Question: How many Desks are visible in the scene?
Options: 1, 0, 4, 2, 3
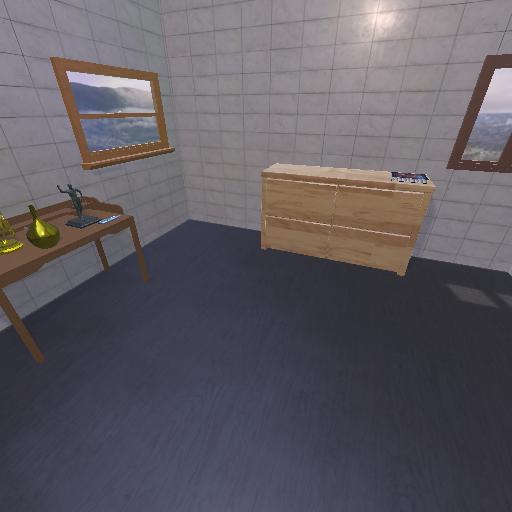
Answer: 1